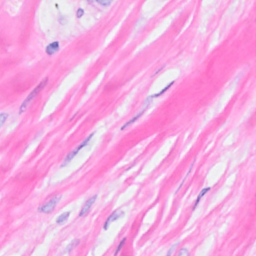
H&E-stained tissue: Breast